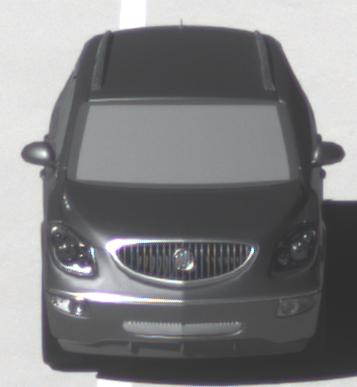
Make: Buick
Model: Enclave
Detailed model: GMT967
Model produced from: 2007
Model produced until: 2017
Doors: 5
Color: gray
Road condition: dry road
Daytime: morning or afternoon
Contrast: high contrast